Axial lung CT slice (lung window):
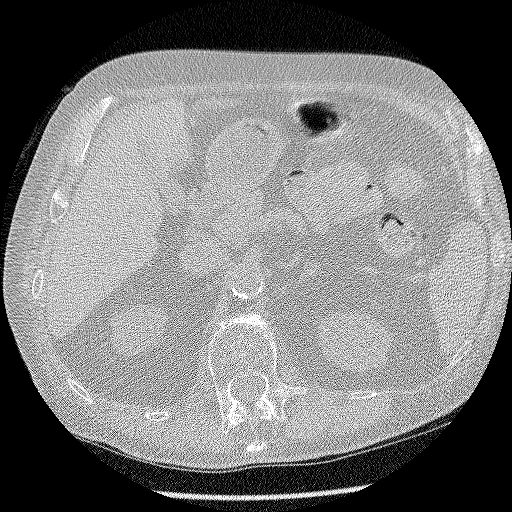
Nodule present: no